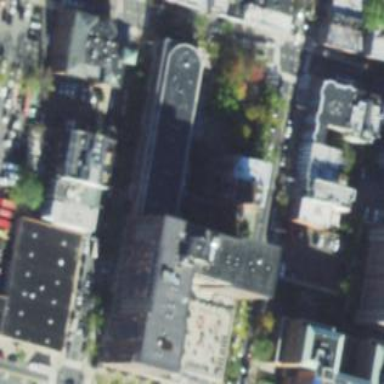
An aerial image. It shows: Part of building is shown in the image.